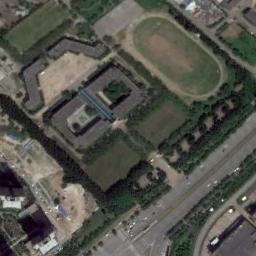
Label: ground_track_field